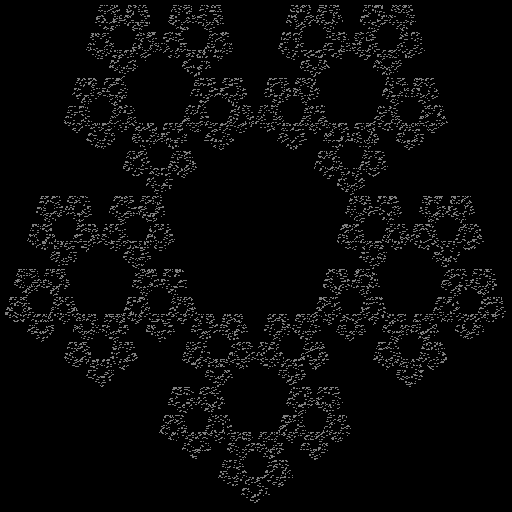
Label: sierpinski_pentagon